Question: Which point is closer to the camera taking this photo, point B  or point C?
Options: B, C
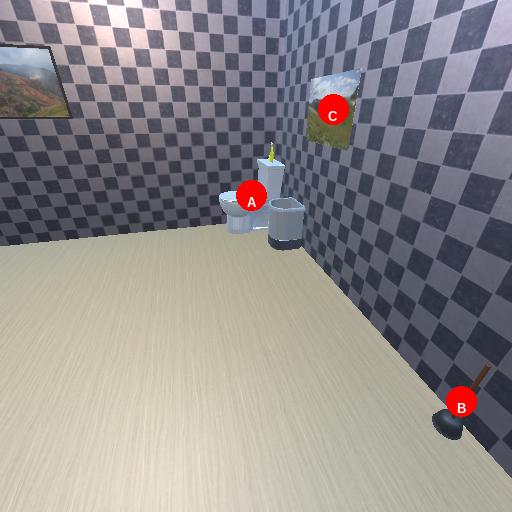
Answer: B